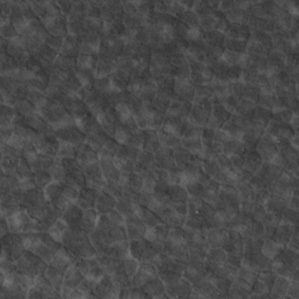
Label: non_frost